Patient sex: M
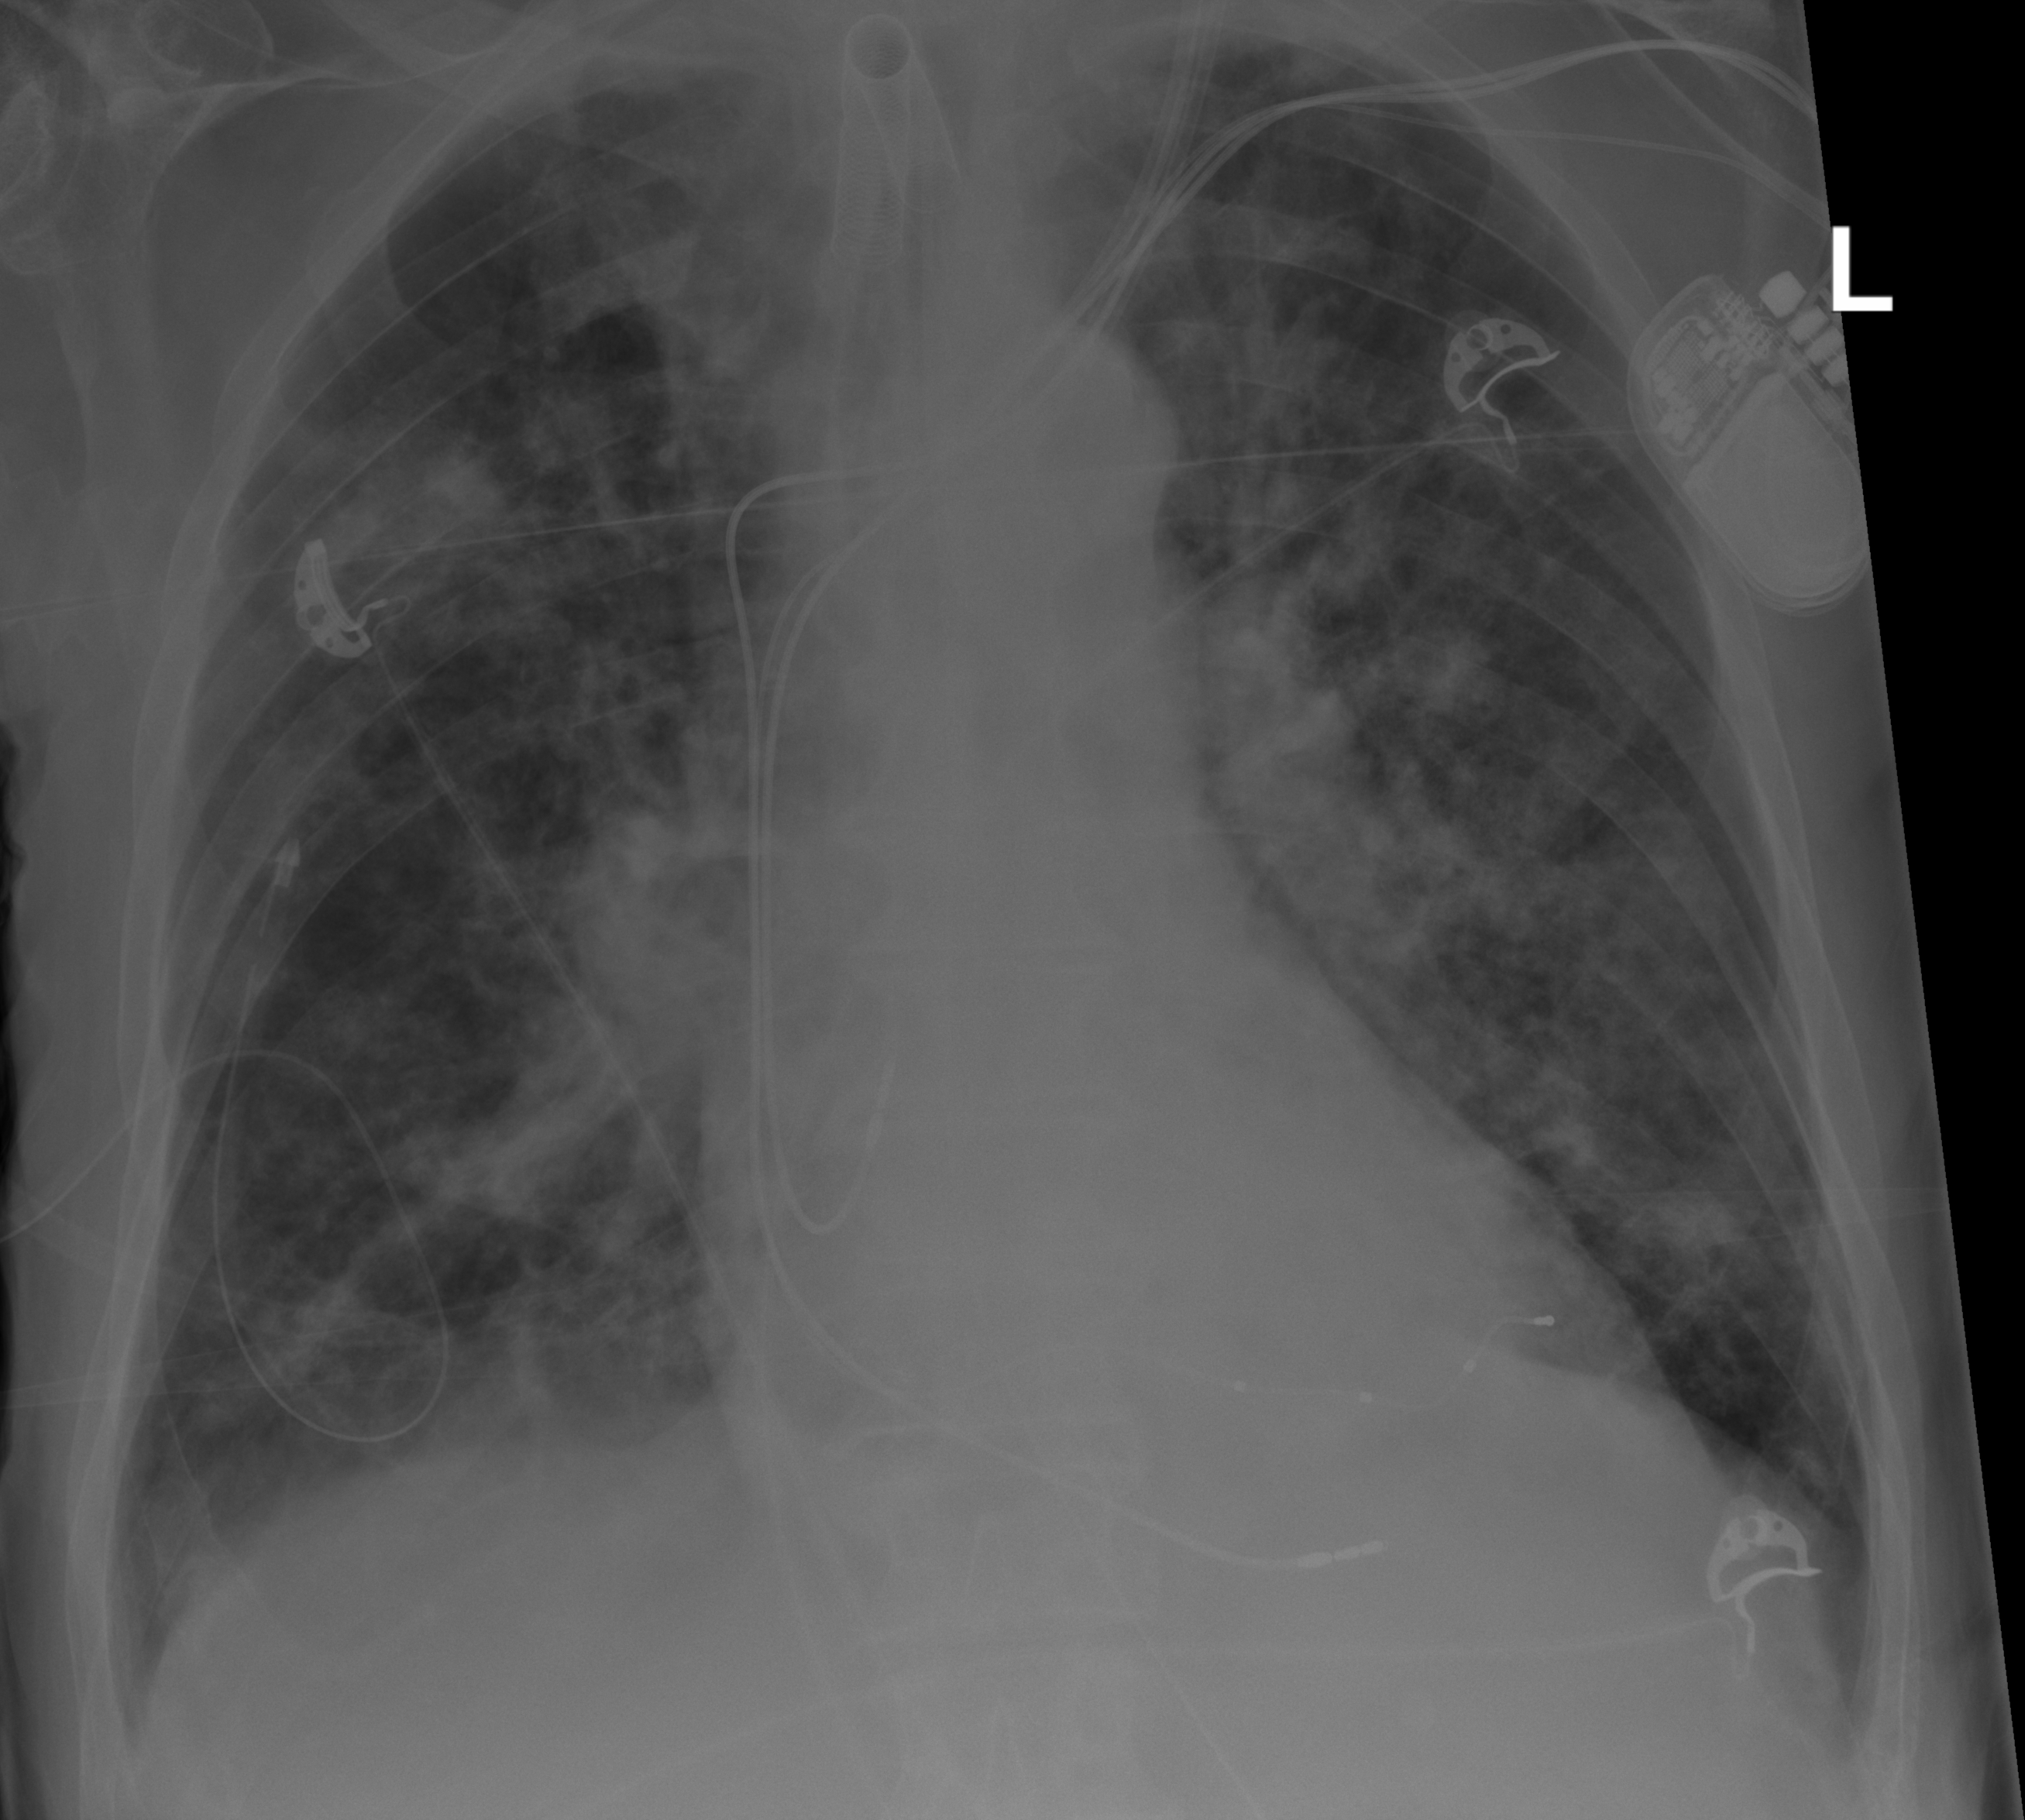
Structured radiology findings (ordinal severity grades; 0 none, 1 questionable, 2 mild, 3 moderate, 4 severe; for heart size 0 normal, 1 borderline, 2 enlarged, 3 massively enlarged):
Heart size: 0
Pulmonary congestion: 2
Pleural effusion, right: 0
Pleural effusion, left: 0
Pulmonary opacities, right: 2
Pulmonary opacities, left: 3
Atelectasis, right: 2
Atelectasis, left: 2